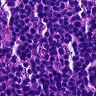
Metastatic tissue present: no